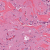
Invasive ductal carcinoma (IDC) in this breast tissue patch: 1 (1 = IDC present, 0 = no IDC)